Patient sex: F
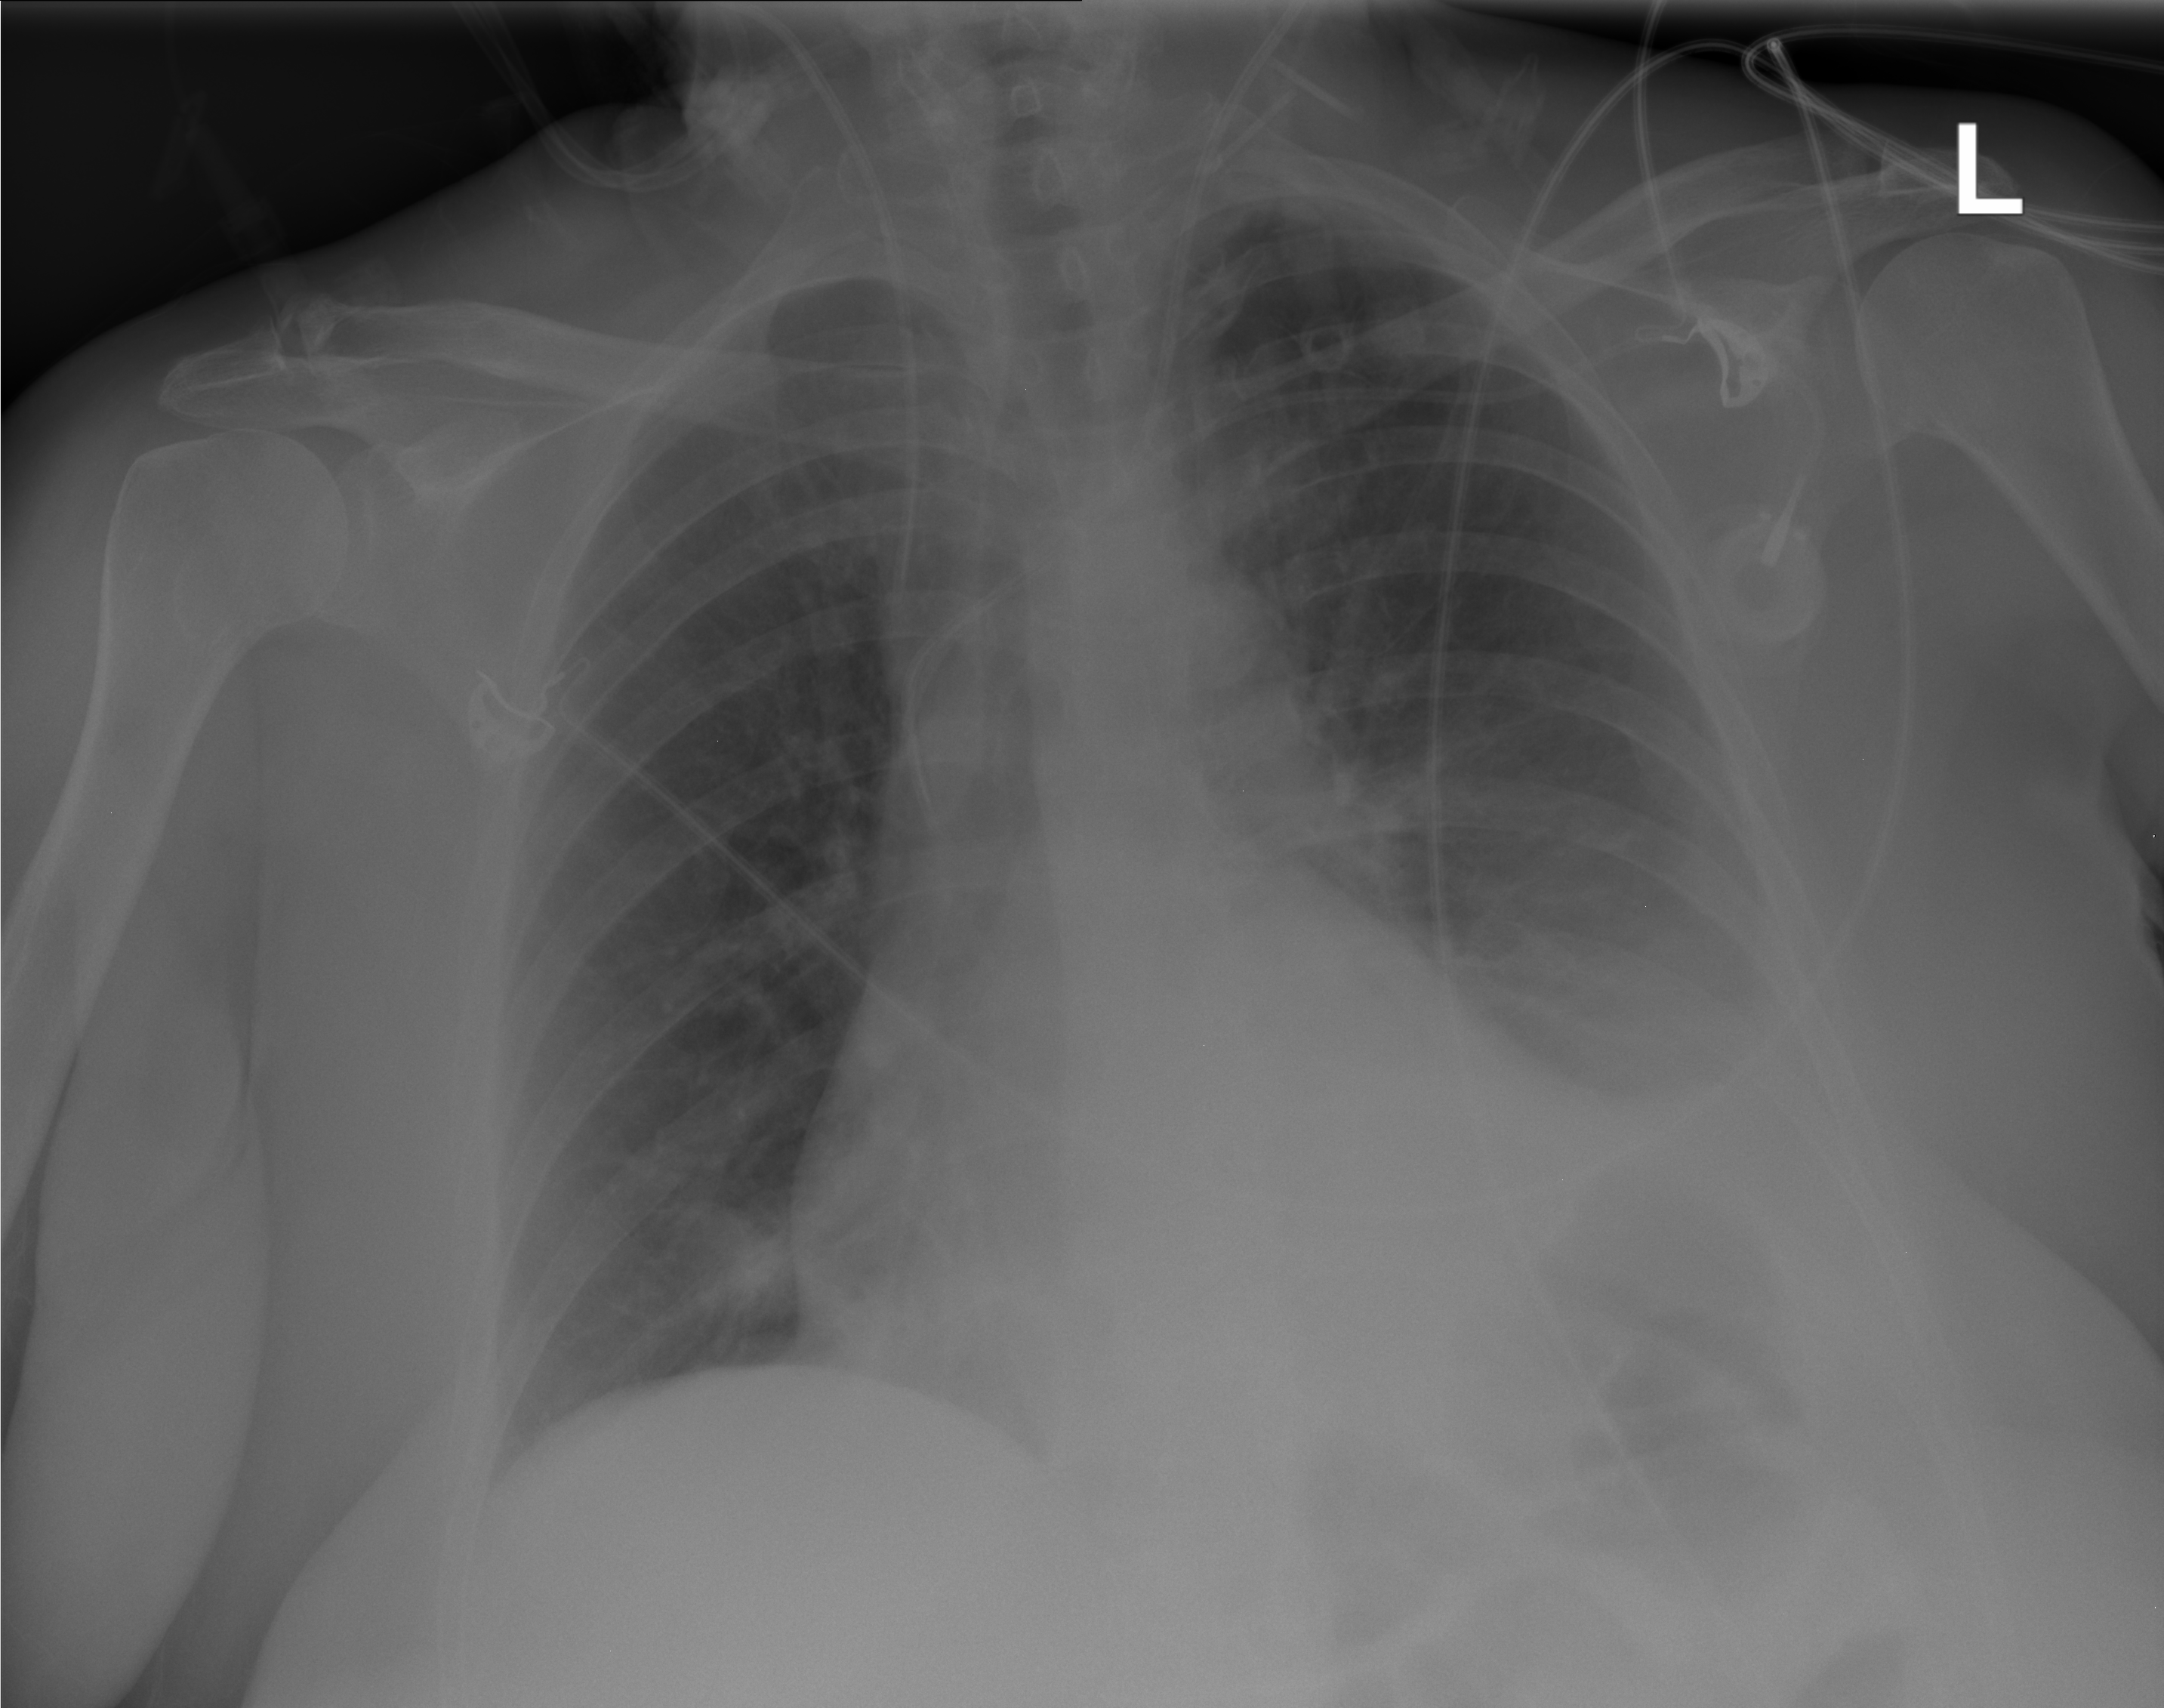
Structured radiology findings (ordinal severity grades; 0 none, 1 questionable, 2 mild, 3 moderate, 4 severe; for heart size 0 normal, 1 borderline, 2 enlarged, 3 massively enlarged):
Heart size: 2
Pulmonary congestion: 0
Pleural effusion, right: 0
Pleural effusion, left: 3
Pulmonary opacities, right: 0
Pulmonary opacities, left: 0
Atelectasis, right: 2
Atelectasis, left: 3